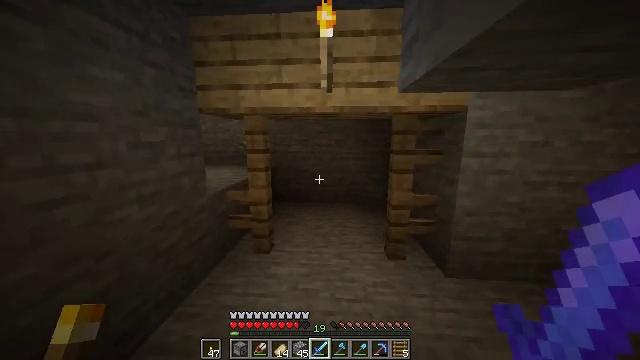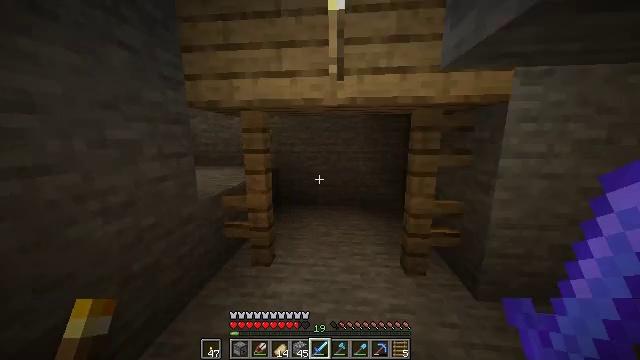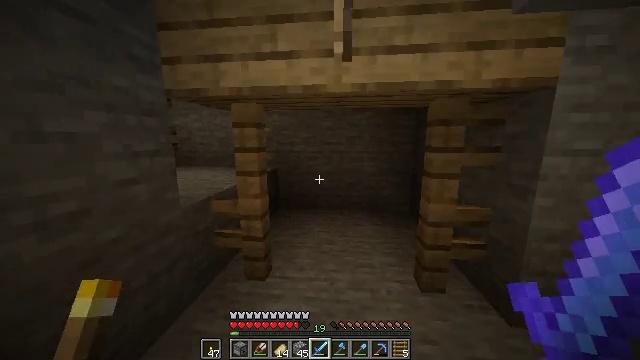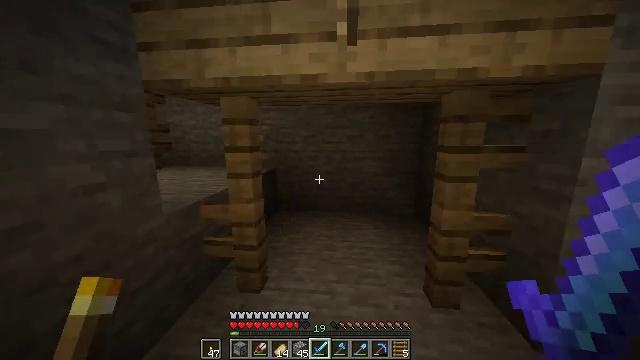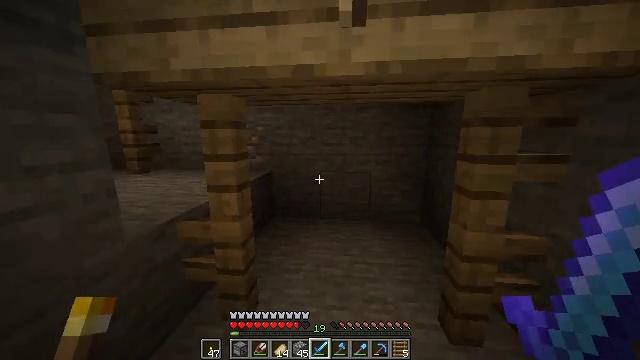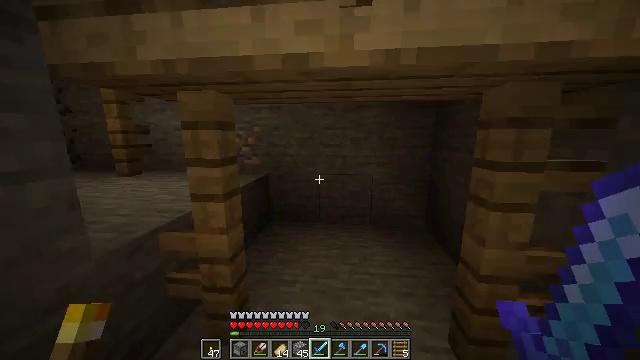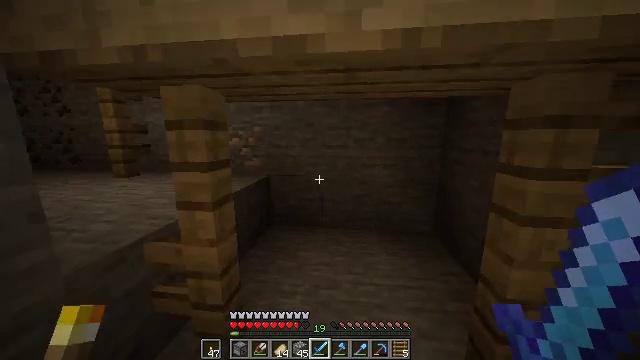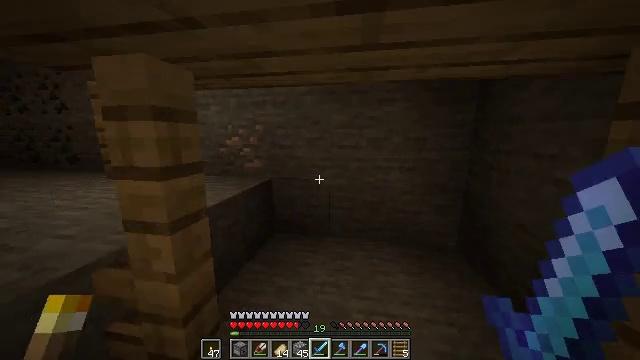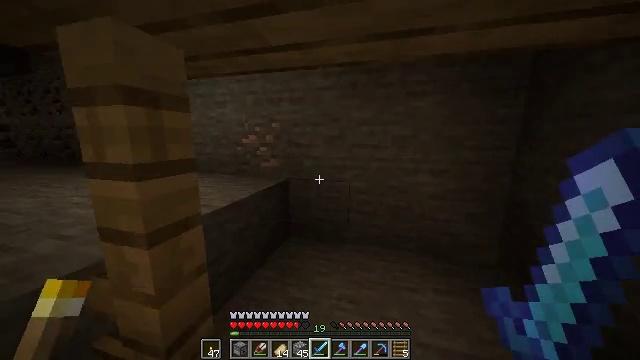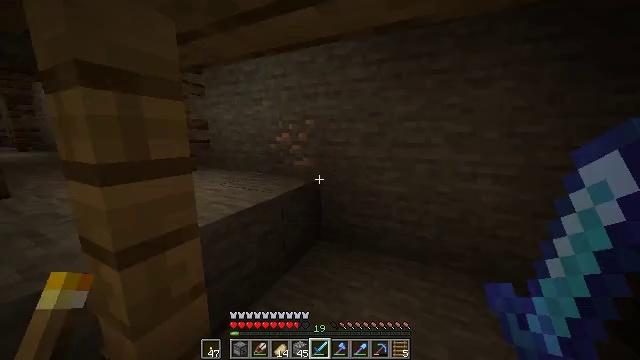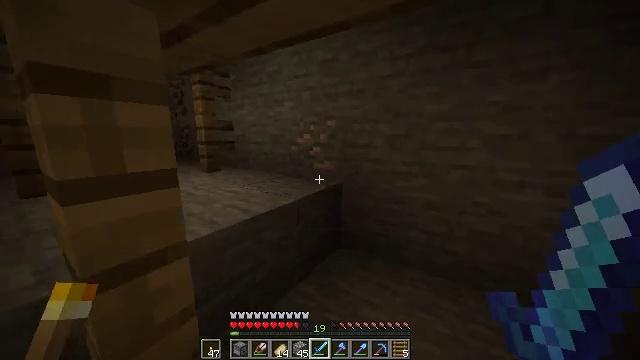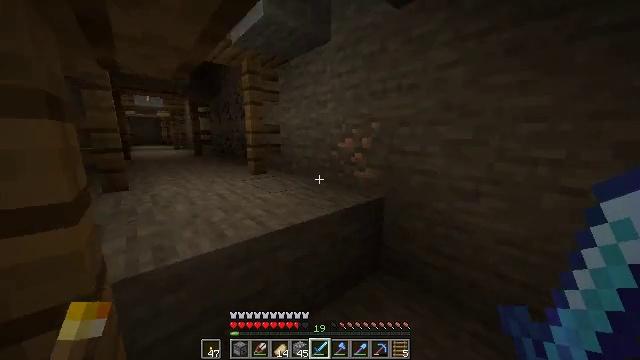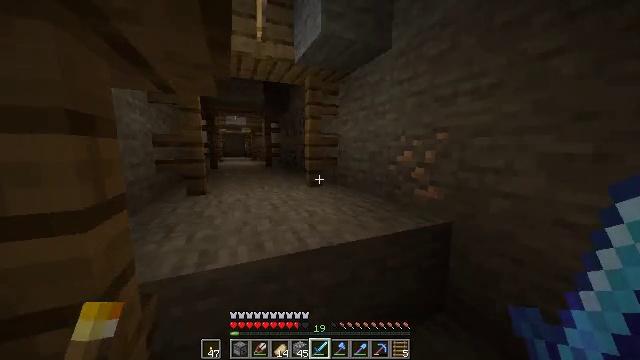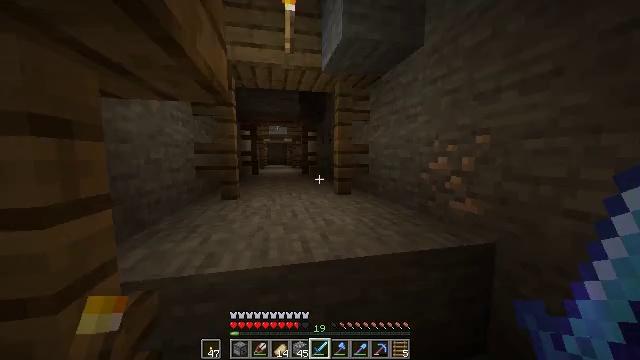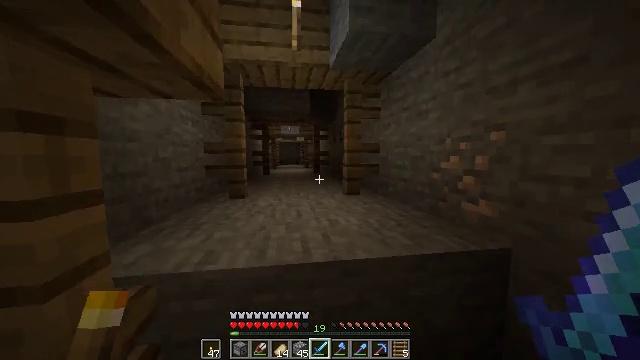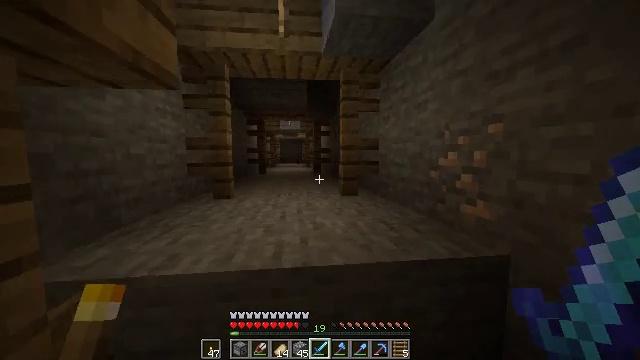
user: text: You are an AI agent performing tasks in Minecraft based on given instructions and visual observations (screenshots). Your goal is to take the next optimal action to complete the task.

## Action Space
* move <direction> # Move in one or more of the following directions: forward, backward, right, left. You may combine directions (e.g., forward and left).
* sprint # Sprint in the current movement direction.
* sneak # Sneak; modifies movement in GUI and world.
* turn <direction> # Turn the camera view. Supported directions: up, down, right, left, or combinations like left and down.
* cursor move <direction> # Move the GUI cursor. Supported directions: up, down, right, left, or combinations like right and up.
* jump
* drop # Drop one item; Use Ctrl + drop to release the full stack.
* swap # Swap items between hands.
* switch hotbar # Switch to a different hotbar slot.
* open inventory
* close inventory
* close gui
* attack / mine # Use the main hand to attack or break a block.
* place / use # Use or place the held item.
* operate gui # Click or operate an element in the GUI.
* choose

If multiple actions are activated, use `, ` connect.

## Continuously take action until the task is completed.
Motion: motion action
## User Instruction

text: Gather cobweb from abandoned mineshafts.
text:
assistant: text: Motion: move forward, sprint, turn left
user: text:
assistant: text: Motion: move forward
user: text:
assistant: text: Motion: move forward
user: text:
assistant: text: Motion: move forward
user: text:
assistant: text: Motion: move forward
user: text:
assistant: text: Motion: move forward, turn left
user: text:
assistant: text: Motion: move forward, turn left
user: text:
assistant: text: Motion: move forward, turn left
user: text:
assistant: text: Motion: move forward and move right, turn left
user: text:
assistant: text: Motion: move forward and move right, turn left
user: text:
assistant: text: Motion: move forward and move right, turn left
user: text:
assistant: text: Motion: move forward and move right, turn left and up
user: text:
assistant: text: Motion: move right, turn left and up
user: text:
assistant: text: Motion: move right, turn left
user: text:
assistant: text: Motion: turn left
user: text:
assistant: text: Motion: no_op
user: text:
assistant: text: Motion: no_op
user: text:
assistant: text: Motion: no_op
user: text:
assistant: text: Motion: no_op
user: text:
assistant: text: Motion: no_op
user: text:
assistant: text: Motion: no_op
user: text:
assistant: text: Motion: turn left
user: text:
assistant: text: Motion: turn left
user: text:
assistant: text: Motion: move forward, turn left
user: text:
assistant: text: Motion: move forward
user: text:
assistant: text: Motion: move forward
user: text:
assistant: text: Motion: move forward
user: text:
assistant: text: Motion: move forward
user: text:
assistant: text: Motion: move forward
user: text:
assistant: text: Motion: move forward